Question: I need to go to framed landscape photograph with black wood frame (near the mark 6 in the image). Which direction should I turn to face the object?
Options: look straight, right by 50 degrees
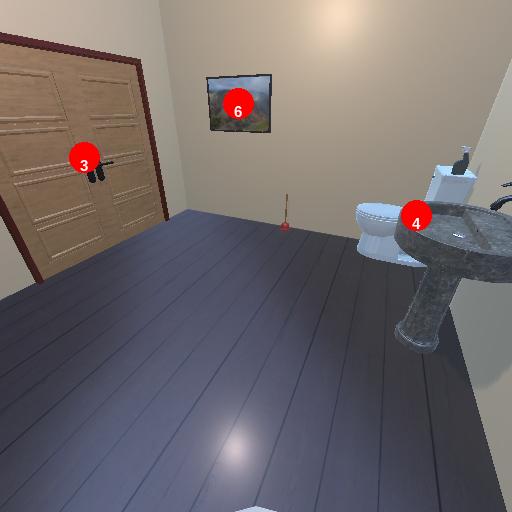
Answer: look straight